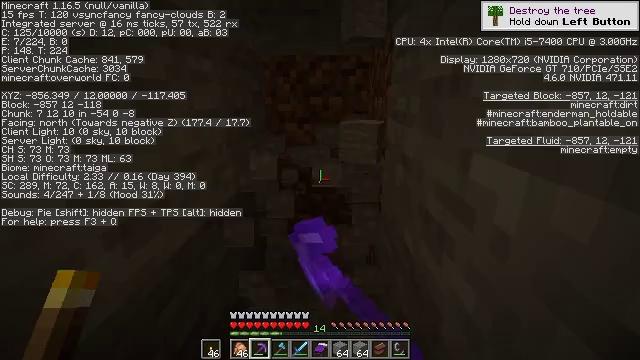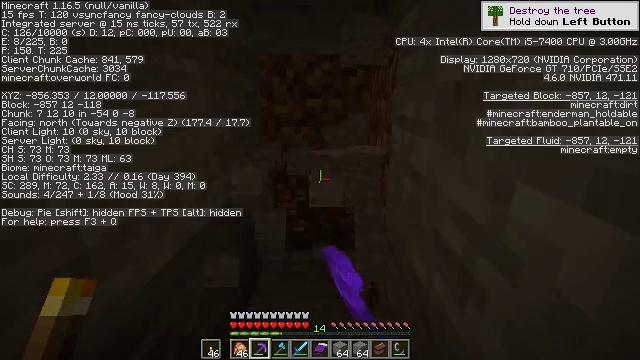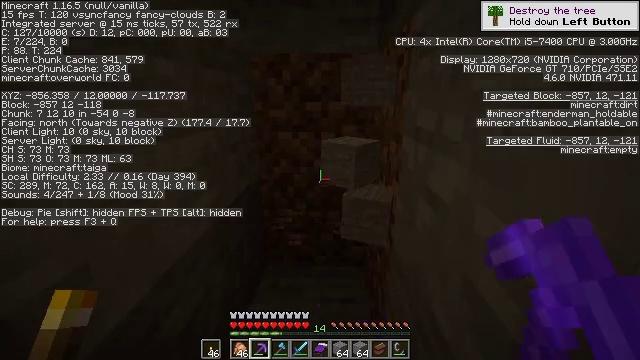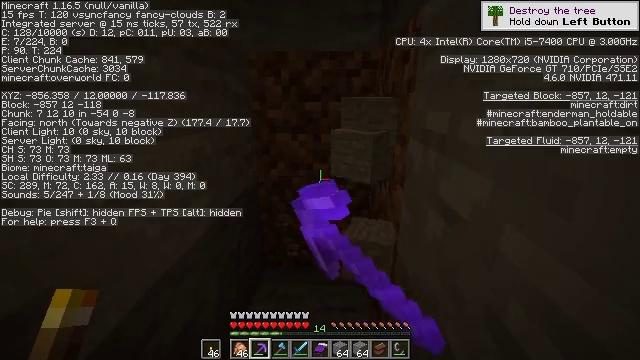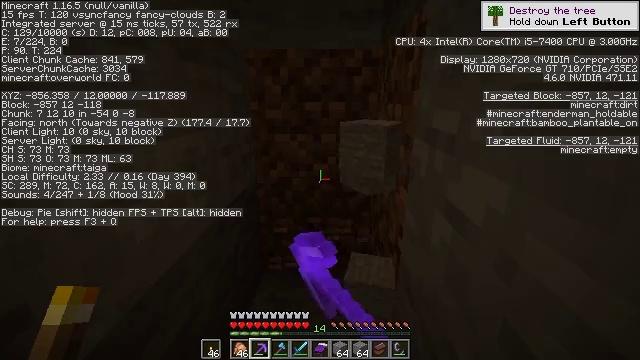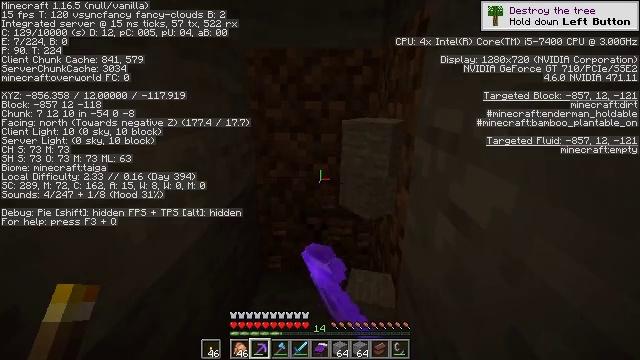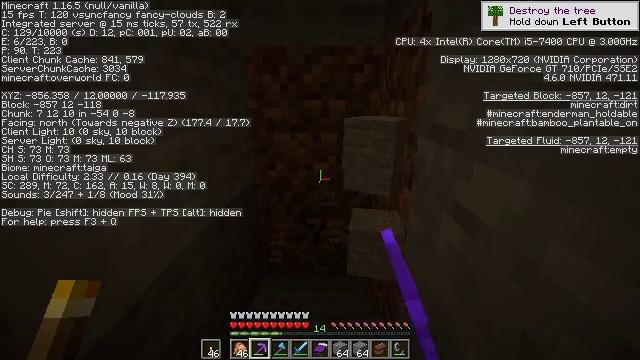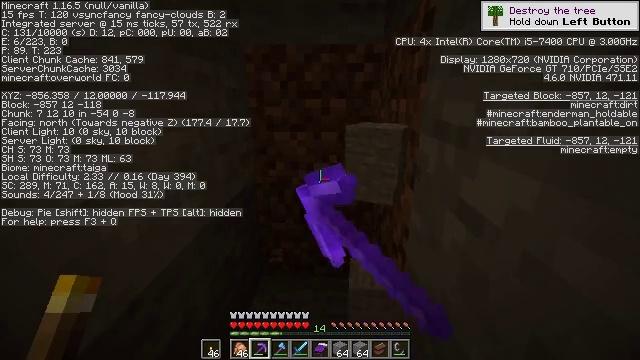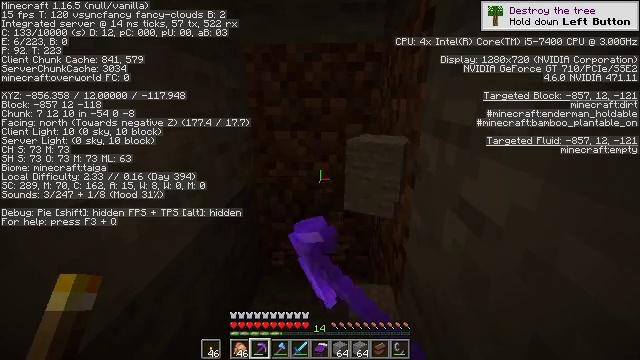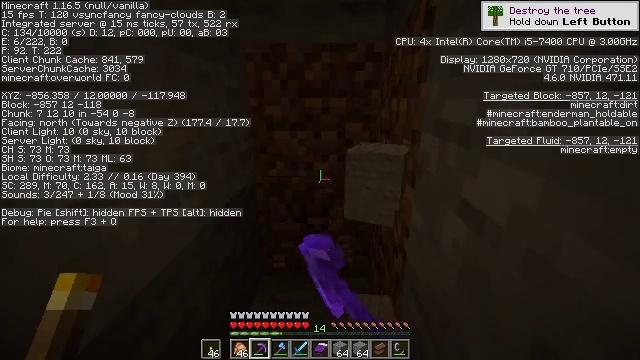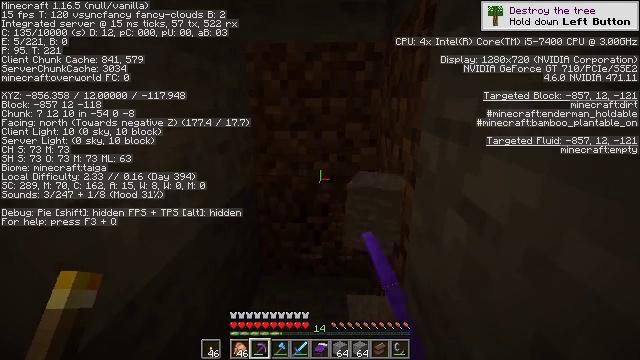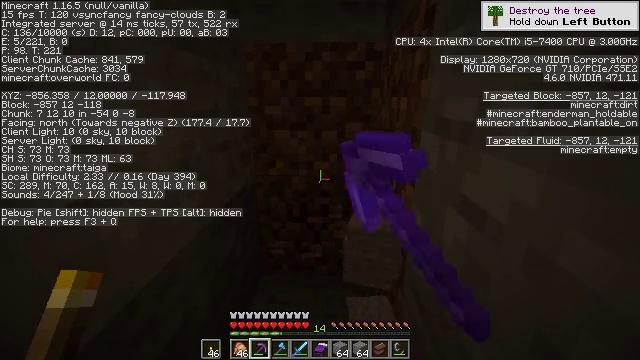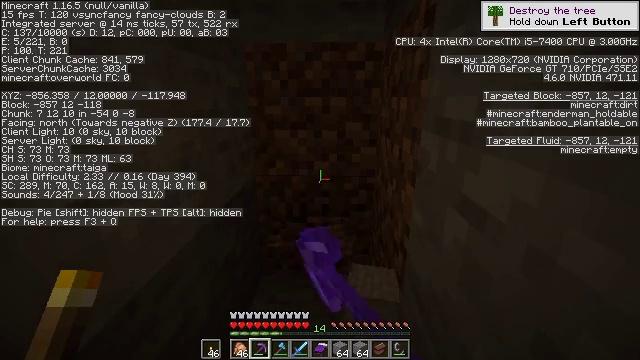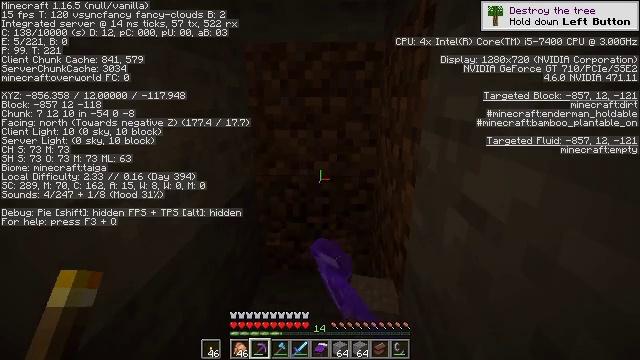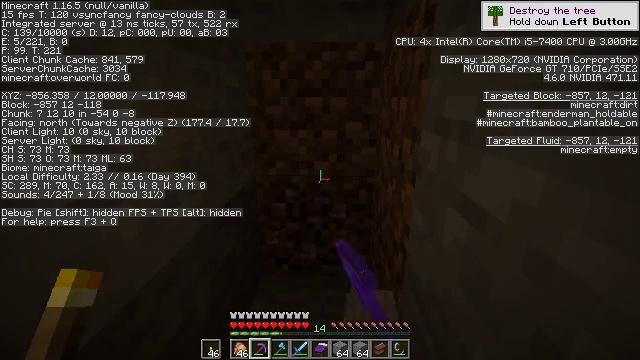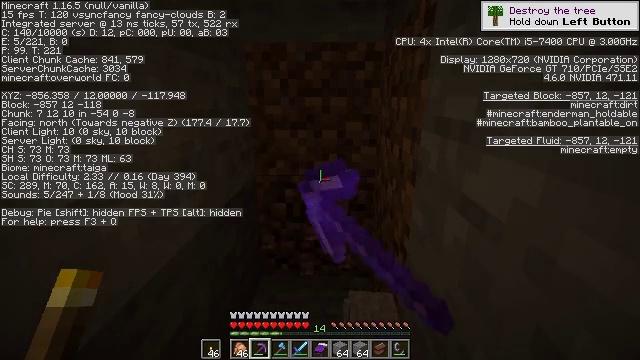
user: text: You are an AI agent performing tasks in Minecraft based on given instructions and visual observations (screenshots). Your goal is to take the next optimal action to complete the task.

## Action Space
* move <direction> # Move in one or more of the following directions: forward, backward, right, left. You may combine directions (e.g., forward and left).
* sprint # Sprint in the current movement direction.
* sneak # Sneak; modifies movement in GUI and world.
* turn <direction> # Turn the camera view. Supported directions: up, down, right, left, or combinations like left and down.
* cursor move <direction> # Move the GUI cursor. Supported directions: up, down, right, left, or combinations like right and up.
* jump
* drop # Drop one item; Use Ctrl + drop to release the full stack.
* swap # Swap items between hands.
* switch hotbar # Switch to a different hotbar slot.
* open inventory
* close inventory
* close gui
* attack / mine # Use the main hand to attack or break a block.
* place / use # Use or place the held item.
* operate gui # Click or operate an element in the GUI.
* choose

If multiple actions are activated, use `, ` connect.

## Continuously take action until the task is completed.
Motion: motion action
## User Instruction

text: Gather dirt.
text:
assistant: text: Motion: move forward, attack / mine
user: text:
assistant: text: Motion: move forward, attack / mine
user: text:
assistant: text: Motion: attack / mine
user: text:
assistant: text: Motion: attack / mine
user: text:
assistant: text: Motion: attack / mine
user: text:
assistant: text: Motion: attack / mine
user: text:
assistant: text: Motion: attack / mine
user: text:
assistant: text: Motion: attack / mine
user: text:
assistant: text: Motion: attack / mine
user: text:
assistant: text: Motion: attack / mine
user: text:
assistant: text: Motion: attack / mine
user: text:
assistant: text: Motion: attack / mine
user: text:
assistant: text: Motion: attack / mine
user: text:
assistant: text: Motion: attack / mine
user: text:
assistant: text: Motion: attack / mine
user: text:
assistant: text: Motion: attack / mine
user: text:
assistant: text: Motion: attack / mine
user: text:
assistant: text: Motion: attack / mine
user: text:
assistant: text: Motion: attack / mine
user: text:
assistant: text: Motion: attack / mine
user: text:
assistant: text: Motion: attack / mine
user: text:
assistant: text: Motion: attack / mine
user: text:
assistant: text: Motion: attack / mine
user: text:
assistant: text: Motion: attack / mine
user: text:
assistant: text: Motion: turn right and up, attack / mine
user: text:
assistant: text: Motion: turn up, attack / mine
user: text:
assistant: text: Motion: attack / mine
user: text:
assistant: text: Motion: attack / mine
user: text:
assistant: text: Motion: attack / mine
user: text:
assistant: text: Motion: attack / mine